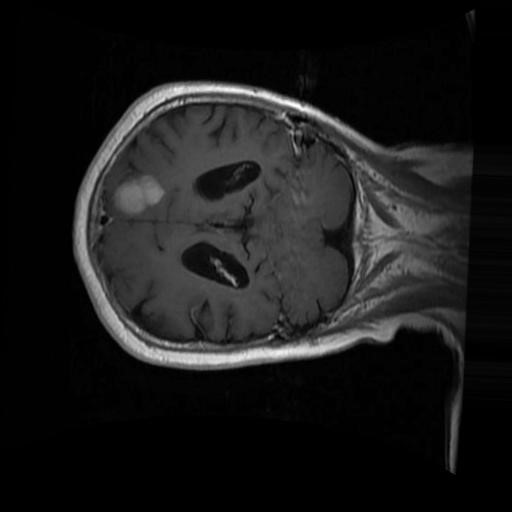
Label: brain_menin